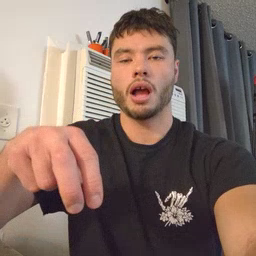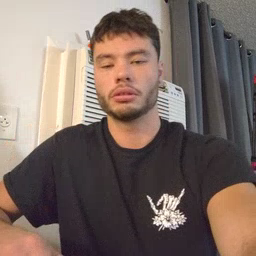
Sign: ride